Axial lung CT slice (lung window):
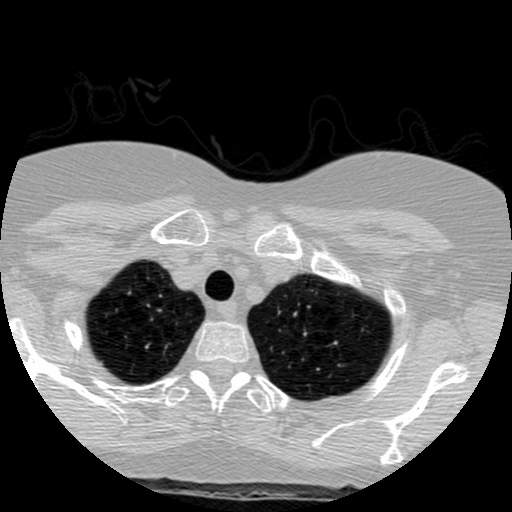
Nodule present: no